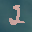
Label: 2